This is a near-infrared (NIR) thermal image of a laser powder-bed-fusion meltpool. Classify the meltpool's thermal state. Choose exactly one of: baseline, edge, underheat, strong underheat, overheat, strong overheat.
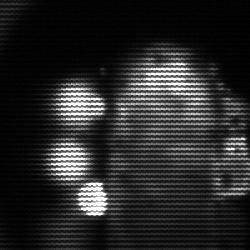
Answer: strong underheat